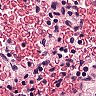
Metastatic tissue present: no